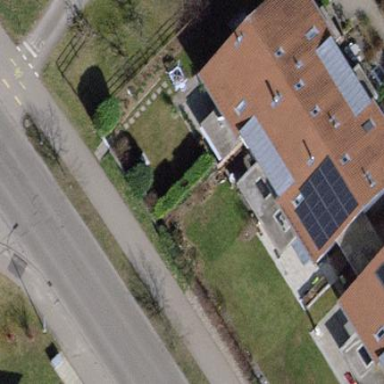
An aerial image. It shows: Terrace building with gabled roof.